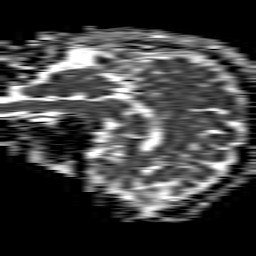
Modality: ADC
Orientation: sagittal
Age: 48
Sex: male
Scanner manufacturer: philips
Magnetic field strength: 1.5 T
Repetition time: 4.6 s
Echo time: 0.08941 s